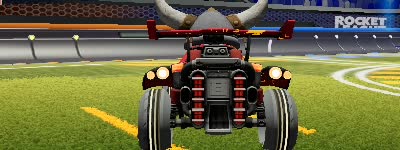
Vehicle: octane